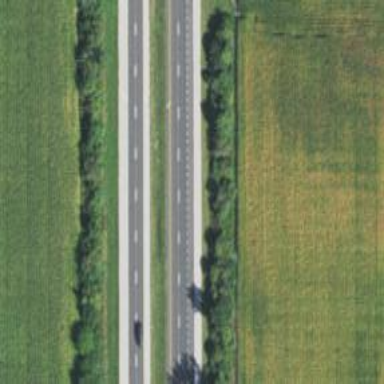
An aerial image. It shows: Trunk highway.